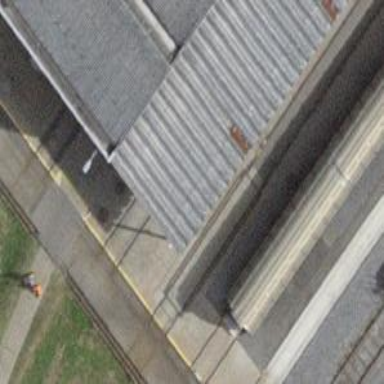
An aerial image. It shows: Railway yard with one track in service.